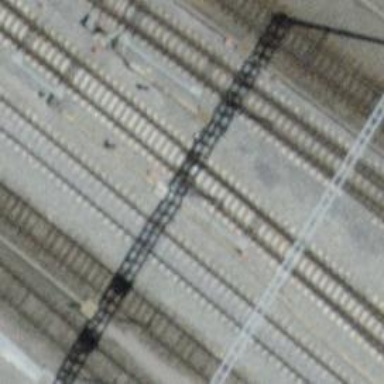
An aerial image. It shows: Railway switch.